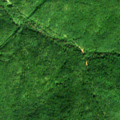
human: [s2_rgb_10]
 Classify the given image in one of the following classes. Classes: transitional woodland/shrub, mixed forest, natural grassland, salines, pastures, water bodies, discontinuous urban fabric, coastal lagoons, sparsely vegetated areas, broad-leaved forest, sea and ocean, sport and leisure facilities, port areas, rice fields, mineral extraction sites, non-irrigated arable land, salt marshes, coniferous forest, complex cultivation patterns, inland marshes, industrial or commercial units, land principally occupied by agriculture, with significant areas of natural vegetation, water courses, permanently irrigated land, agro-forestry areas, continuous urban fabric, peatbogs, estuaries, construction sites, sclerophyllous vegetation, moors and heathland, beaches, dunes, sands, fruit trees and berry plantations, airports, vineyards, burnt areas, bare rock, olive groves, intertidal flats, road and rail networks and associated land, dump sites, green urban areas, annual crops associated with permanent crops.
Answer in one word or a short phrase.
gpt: broad-leaved forest